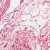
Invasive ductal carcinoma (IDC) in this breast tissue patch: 0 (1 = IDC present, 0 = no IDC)